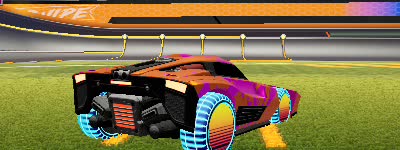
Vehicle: breakout